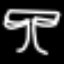
Label: mushroom